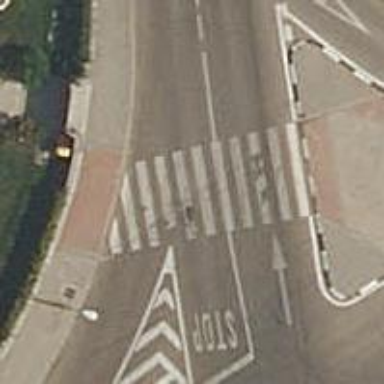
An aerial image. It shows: Uncontrolled crossing on the road.